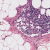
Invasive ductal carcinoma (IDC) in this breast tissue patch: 0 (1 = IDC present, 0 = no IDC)